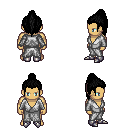
a pixel art fantasy rpg character, male body template, human, tanned skin, white robe, white pants, black long topknot hairstyle, metal boots, four views (front, back, left, right), 2x2 character sprite sheet, small pixel art, hard edges, no anti-aliasing